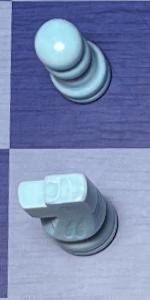
Label: Knight_White